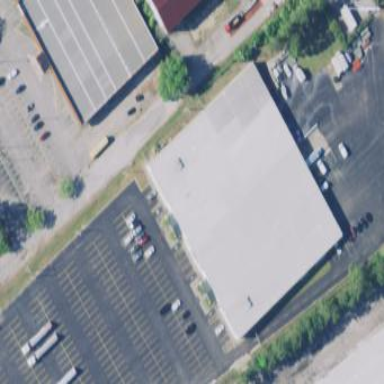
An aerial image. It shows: Building housing tires shop.